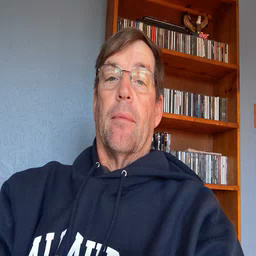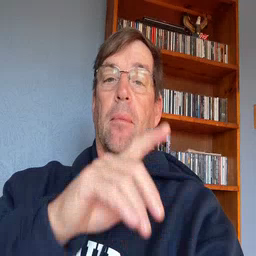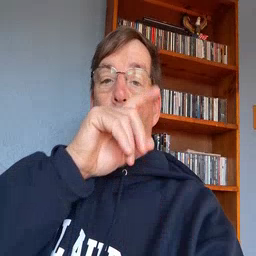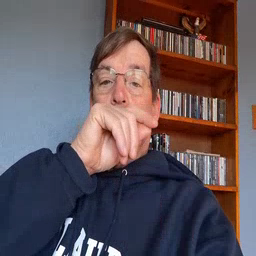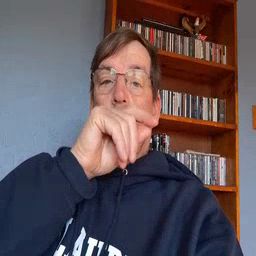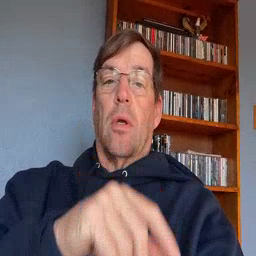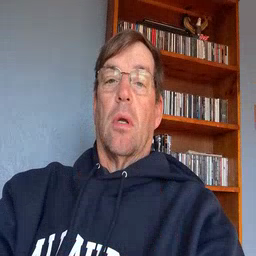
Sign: bird